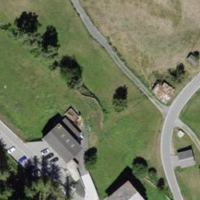
EUNIS habitat code: 54
Species observed at this site:
Noccaea caerulescens